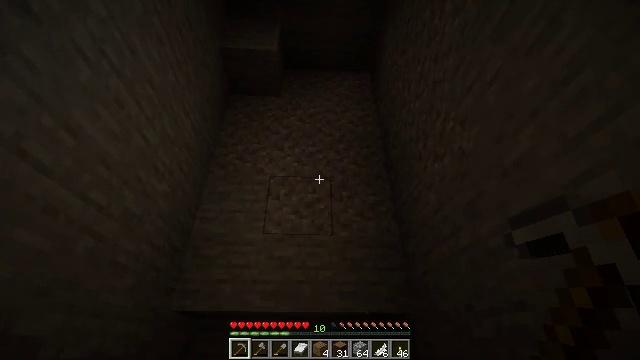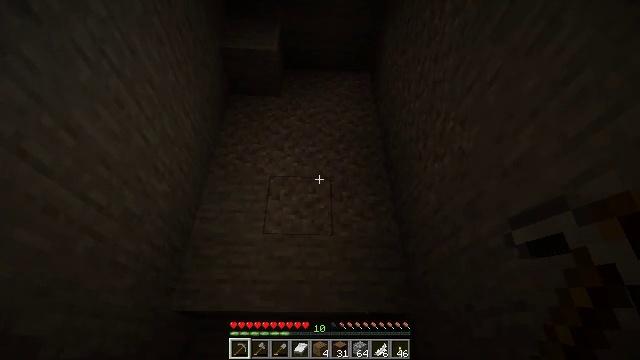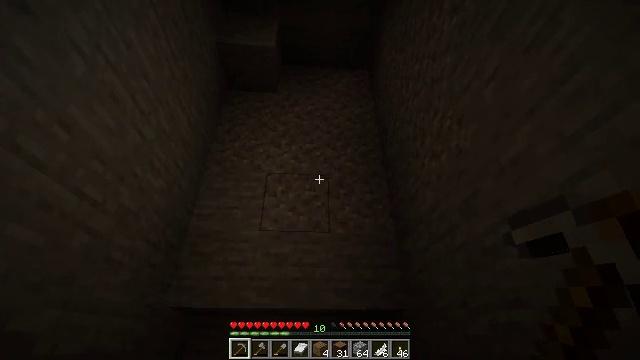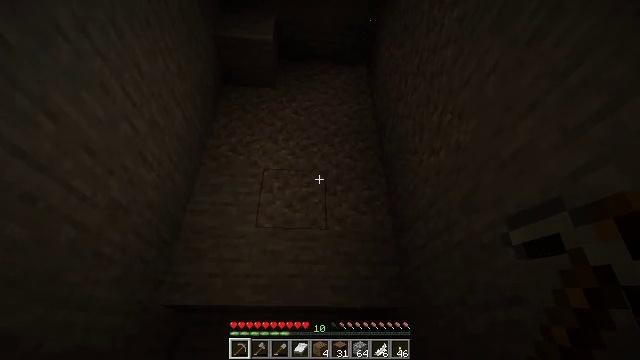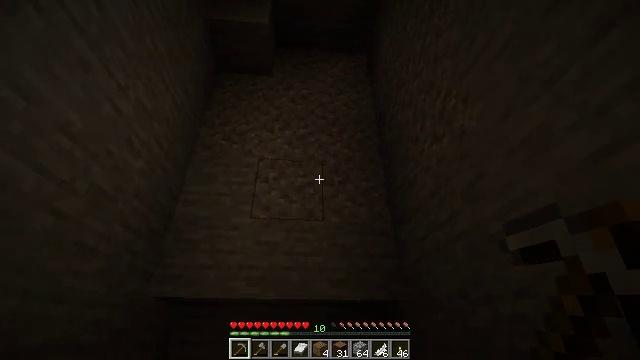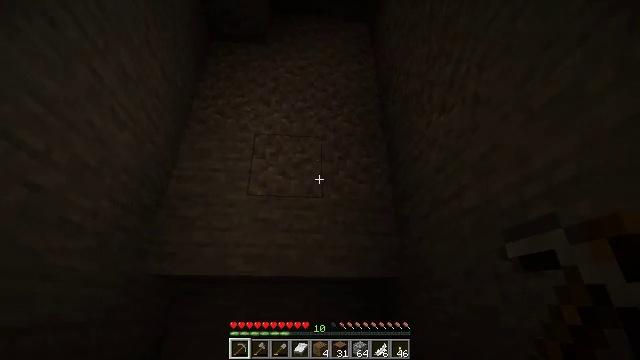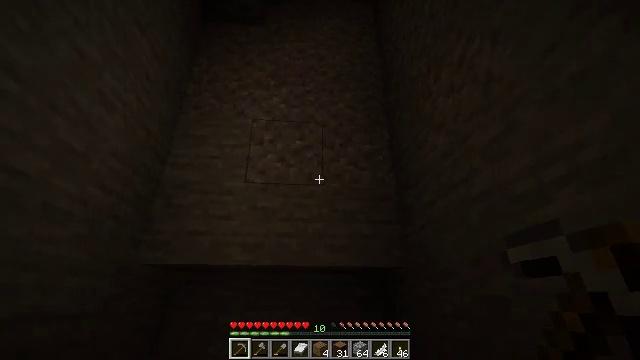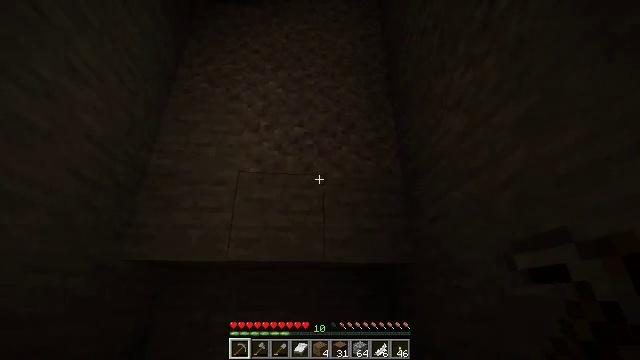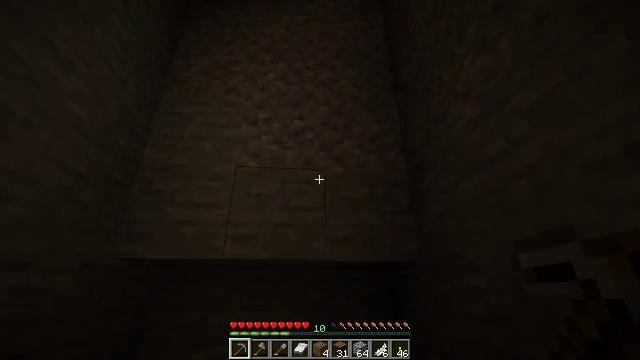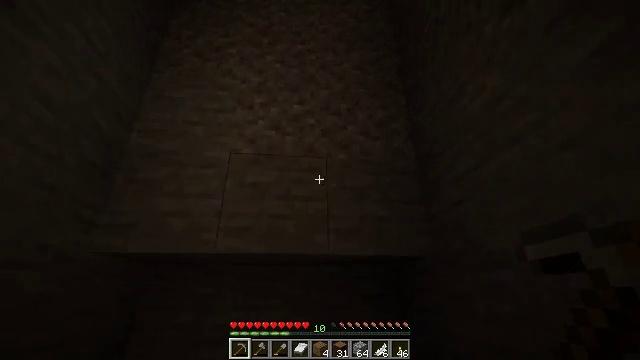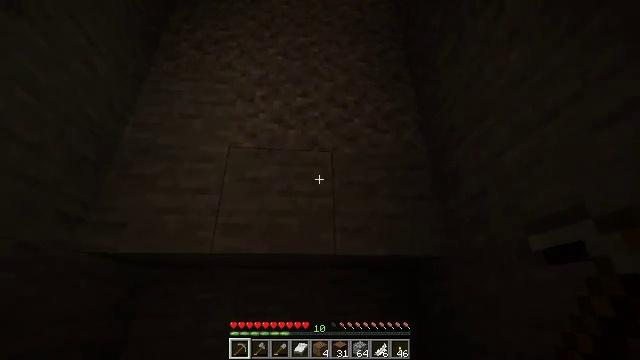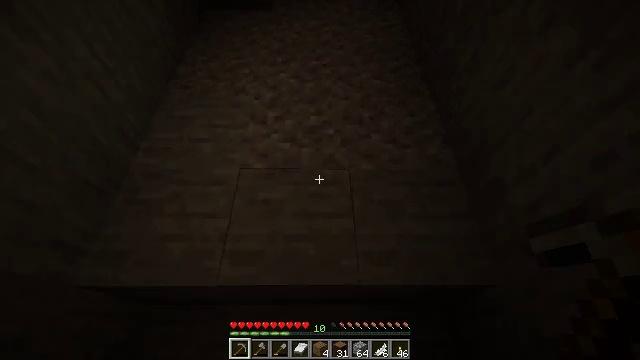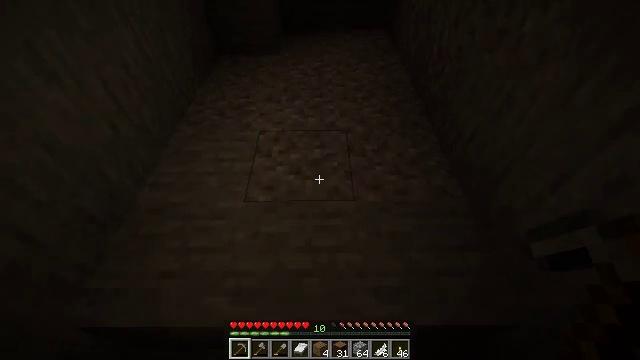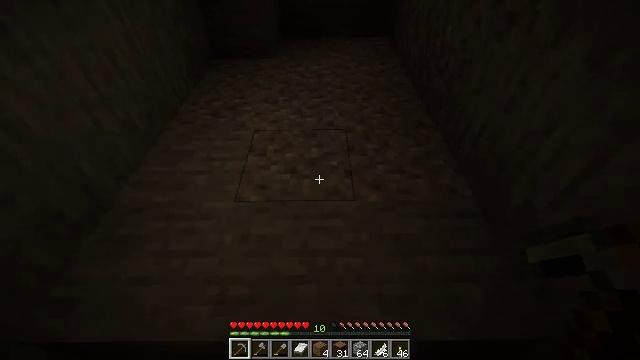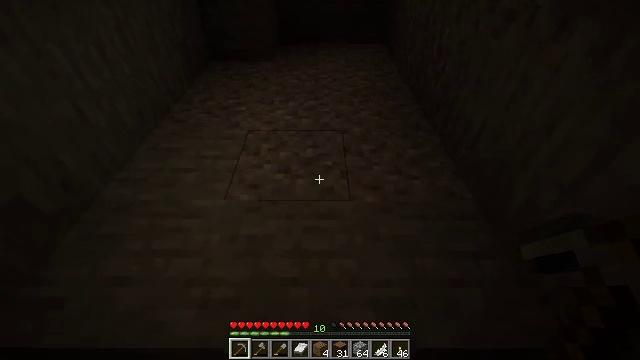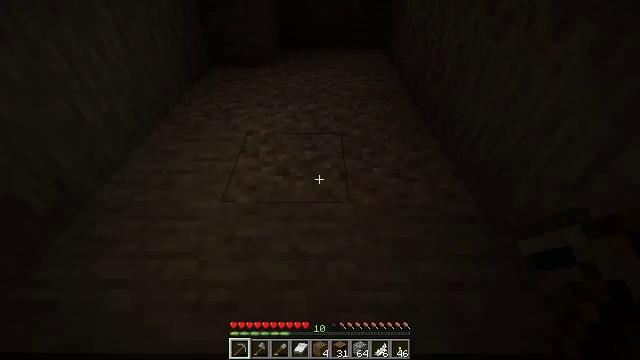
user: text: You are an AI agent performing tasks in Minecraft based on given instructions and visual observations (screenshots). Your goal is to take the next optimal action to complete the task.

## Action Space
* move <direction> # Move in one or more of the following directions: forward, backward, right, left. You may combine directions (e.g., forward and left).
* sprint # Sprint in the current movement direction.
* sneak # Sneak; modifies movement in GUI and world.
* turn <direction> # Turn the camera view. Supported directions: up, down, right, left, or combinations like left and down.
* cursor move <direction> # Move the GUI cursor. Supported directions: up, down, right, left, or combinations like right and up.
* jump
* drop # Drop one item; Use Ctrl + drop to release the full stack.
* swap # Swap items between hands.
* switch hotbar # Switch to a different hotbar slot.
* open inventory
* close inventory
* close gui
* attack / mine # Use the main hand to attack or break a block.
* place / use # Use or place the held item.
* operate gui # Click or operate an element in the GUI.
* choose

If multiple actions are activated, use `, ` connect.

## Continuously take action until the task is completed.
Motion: motion action
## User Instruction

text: Break the gravel block.
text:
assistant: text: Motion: no_op
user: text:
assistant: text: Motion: no_op
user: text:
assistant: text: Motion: move forward
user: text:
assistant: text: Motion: move forward, turn down
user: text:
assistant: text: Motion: move forward, turn down
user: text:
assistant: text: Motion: move forward, turn down
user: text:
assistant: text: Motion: move forward
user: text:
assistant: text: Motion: move forward
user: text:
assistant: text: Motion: move forward
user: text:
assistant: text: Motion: move forward, turn left and up
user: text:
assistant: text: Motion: move forward, turn left and up
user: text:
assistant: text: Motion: move forward, turn left and up
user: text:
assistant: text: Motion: turn up
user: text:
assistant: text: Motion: turn right and up
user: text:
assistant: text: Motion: turn up
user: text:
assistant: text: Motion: no_op
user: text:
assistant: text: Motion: turn up
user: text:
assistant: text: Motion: no_op
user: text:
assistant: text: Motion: no_op
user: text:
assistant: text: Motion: no_op
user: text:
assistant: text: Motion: no_op
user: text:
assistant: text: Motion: no_op
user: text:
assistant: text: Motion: no_op
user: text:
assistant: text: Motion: turn up
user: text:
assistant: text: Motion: no_op
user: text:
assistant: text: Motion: no_op
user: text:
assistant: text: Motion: no_op
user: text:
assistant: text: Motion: no_op
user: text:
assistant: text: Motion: no_op
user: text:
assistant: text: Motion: no_op